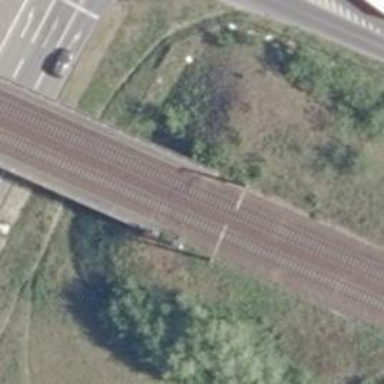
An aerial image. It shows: Railway signal.